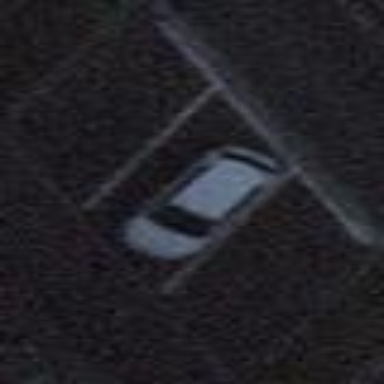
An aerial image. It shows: Parking available on the street side.